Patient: sex M, age 44
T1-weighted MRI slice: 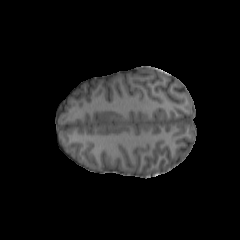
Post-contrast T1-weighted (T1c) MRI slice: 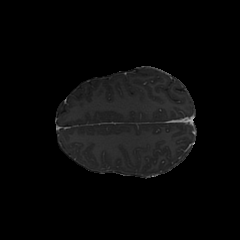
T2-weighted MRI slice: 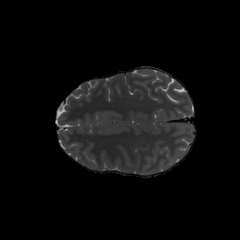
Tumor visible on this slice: no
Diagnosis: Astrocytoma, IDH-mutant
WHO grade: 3